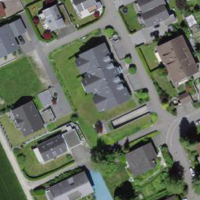
EUNIS habitat code: 55
Species observed at this site:
Passer domesticus